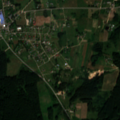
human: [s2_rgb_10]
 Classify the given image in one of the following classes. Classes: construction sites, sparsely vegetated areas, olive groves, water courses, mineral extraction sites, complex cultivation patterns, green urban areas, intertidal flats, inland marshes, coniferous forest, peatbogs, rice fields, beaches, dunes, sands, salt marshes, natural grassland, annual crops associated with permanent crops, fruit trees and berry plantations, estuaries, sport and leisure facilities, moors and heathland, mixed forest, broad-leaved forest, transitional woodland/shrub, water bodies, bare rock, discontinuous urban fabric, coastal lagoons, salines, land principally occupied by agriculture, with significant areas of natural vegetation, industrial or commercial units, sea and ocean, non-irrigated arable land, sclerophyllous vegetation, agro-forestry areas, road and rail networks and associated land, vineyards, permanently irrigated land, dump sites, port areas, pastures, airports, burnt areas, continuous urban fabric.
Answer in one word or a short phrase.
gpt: discontinuous urban fabric, complex cultivation patterns, land principally occupied by agriculture, with significant areas of natural vegetation, mixed forest